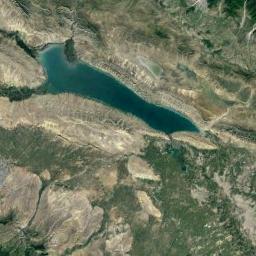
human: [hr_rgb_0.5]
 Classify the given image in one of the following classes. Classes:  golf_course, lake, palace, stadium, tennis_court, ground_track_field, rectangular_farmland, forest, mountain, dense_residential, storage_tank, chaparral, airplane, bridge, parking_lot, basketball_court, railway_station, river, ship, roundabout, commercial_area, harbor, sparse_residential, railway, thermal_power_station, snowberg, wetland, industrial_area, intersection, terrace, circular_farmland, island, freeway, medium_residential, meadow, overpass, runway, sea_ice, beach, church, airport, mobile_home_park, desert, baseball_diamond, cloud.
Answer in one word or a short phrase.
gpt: lake